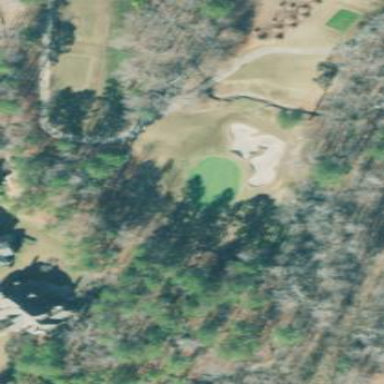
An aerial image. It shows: Area of rough grass used for golf.